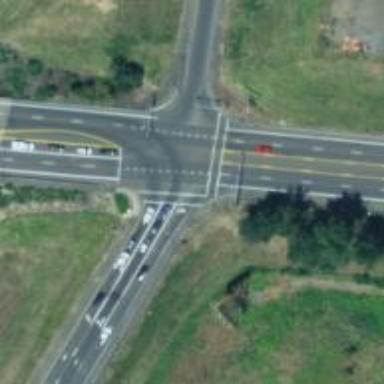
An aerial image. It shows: This image shows trunk highway that functions as expressway.